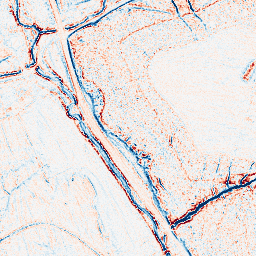
Category: edge_preserving
Decomposition family: anisotropic_diffusion
Decomposition parameters: iterations: 5
kappa: 30
gamma: 0.15
Upsampling method: bicubic
Upsampling parameters: scale: 2
Upsampling scale: 2